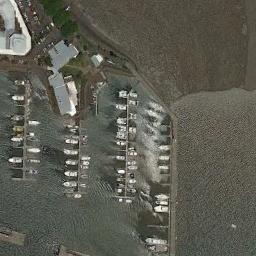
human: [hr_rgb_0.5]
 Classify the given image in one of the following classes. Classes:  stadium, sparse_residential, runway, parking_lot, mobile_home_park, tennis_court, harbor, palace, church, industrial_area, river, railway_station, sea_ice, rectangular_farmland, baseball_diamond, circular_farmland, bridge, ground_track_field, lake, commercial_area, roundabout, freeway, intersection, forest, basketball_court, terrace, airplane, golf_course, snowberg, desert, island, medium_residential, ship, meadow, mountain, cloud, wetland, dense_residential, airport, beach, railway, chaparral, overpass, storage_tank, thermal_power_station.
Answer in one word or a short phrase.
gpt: harbor